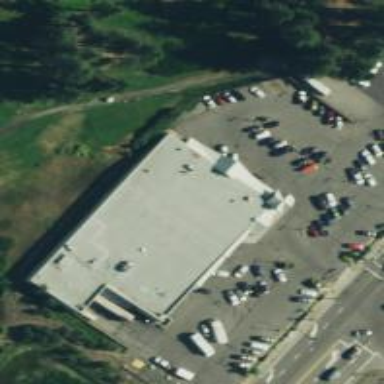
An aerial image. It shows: Supermarket.